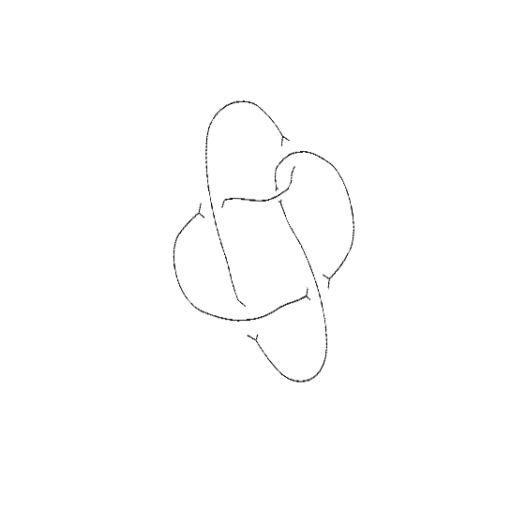
Crossing number: 5